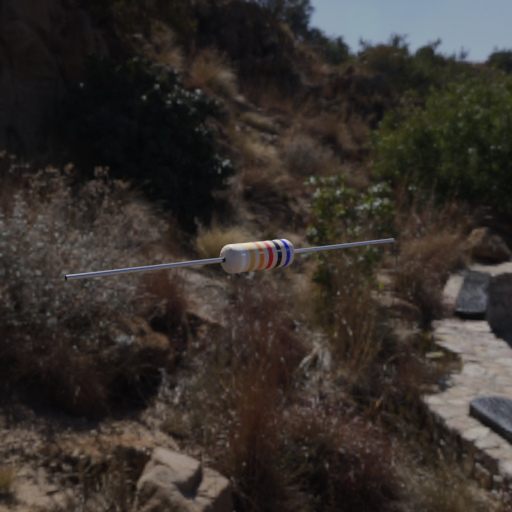
Resistor colour bands (in order): white, gold, orange, red, black, blue